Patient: sex M, age 44
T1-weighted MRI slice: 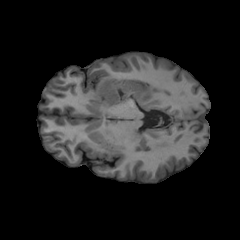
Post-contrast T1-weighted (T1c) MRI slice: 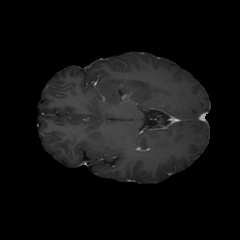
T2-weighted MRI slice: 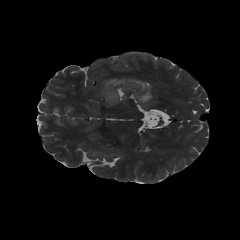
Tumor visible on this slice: yes
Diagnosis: Glioblastoma, IDH-wildtype
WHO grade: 4